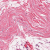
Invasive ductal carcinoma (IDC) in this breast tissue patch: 0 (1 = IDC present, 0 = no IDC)